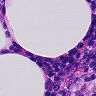
Metastatic tissue present: no